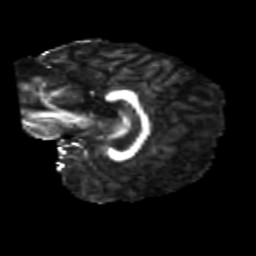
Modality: FA
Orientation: sagittal
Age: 27
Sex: male
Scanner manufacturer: siemens
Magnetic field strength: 3 T
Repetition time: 1.8 s
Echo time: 0.07 s